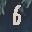
Label: 6